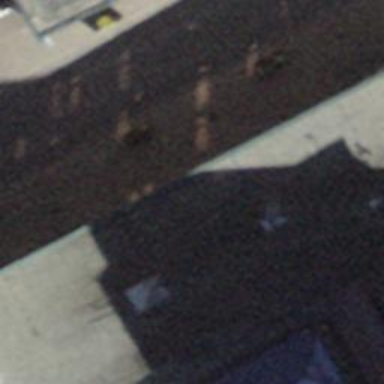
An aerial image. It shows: Clothing store.